Question: I need to find a the number of ways to a sum (say <PHONE>) using only numbers 1 and 2. Order matters. I made a solution using combinations:

Where 'n' is the sum.
Example:
For 'n=7', there are '21' ways.
<PHONE>, 111112, 111121, 111211, 112111, 121111, 211111, 11122....1222, 2122, 2212, 2221
The number can be very large, and I have to find it modulo some large prime number. (yes its a little sub-problem of an online coding competition).
I need a more computer friendly formula..any help please?
Or maybe can it be done by creating a recurrence and matrix exponentiation?
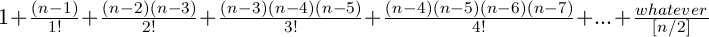
Answer: The number of ways of doing this is equal to the nth Fibonacci number, F(n), easy to calculate.
Proof by induction. Assume true for n. Consider a sequence of length n+1. This can be formed by adding a 1 to a sequence of total n, or 2 to a sequence of total n-1. This are distinct and represent all possibilities.
So F(n+1) = F(n) + F(n-1)
F(1) = 1
Neat, huh?